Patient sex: M
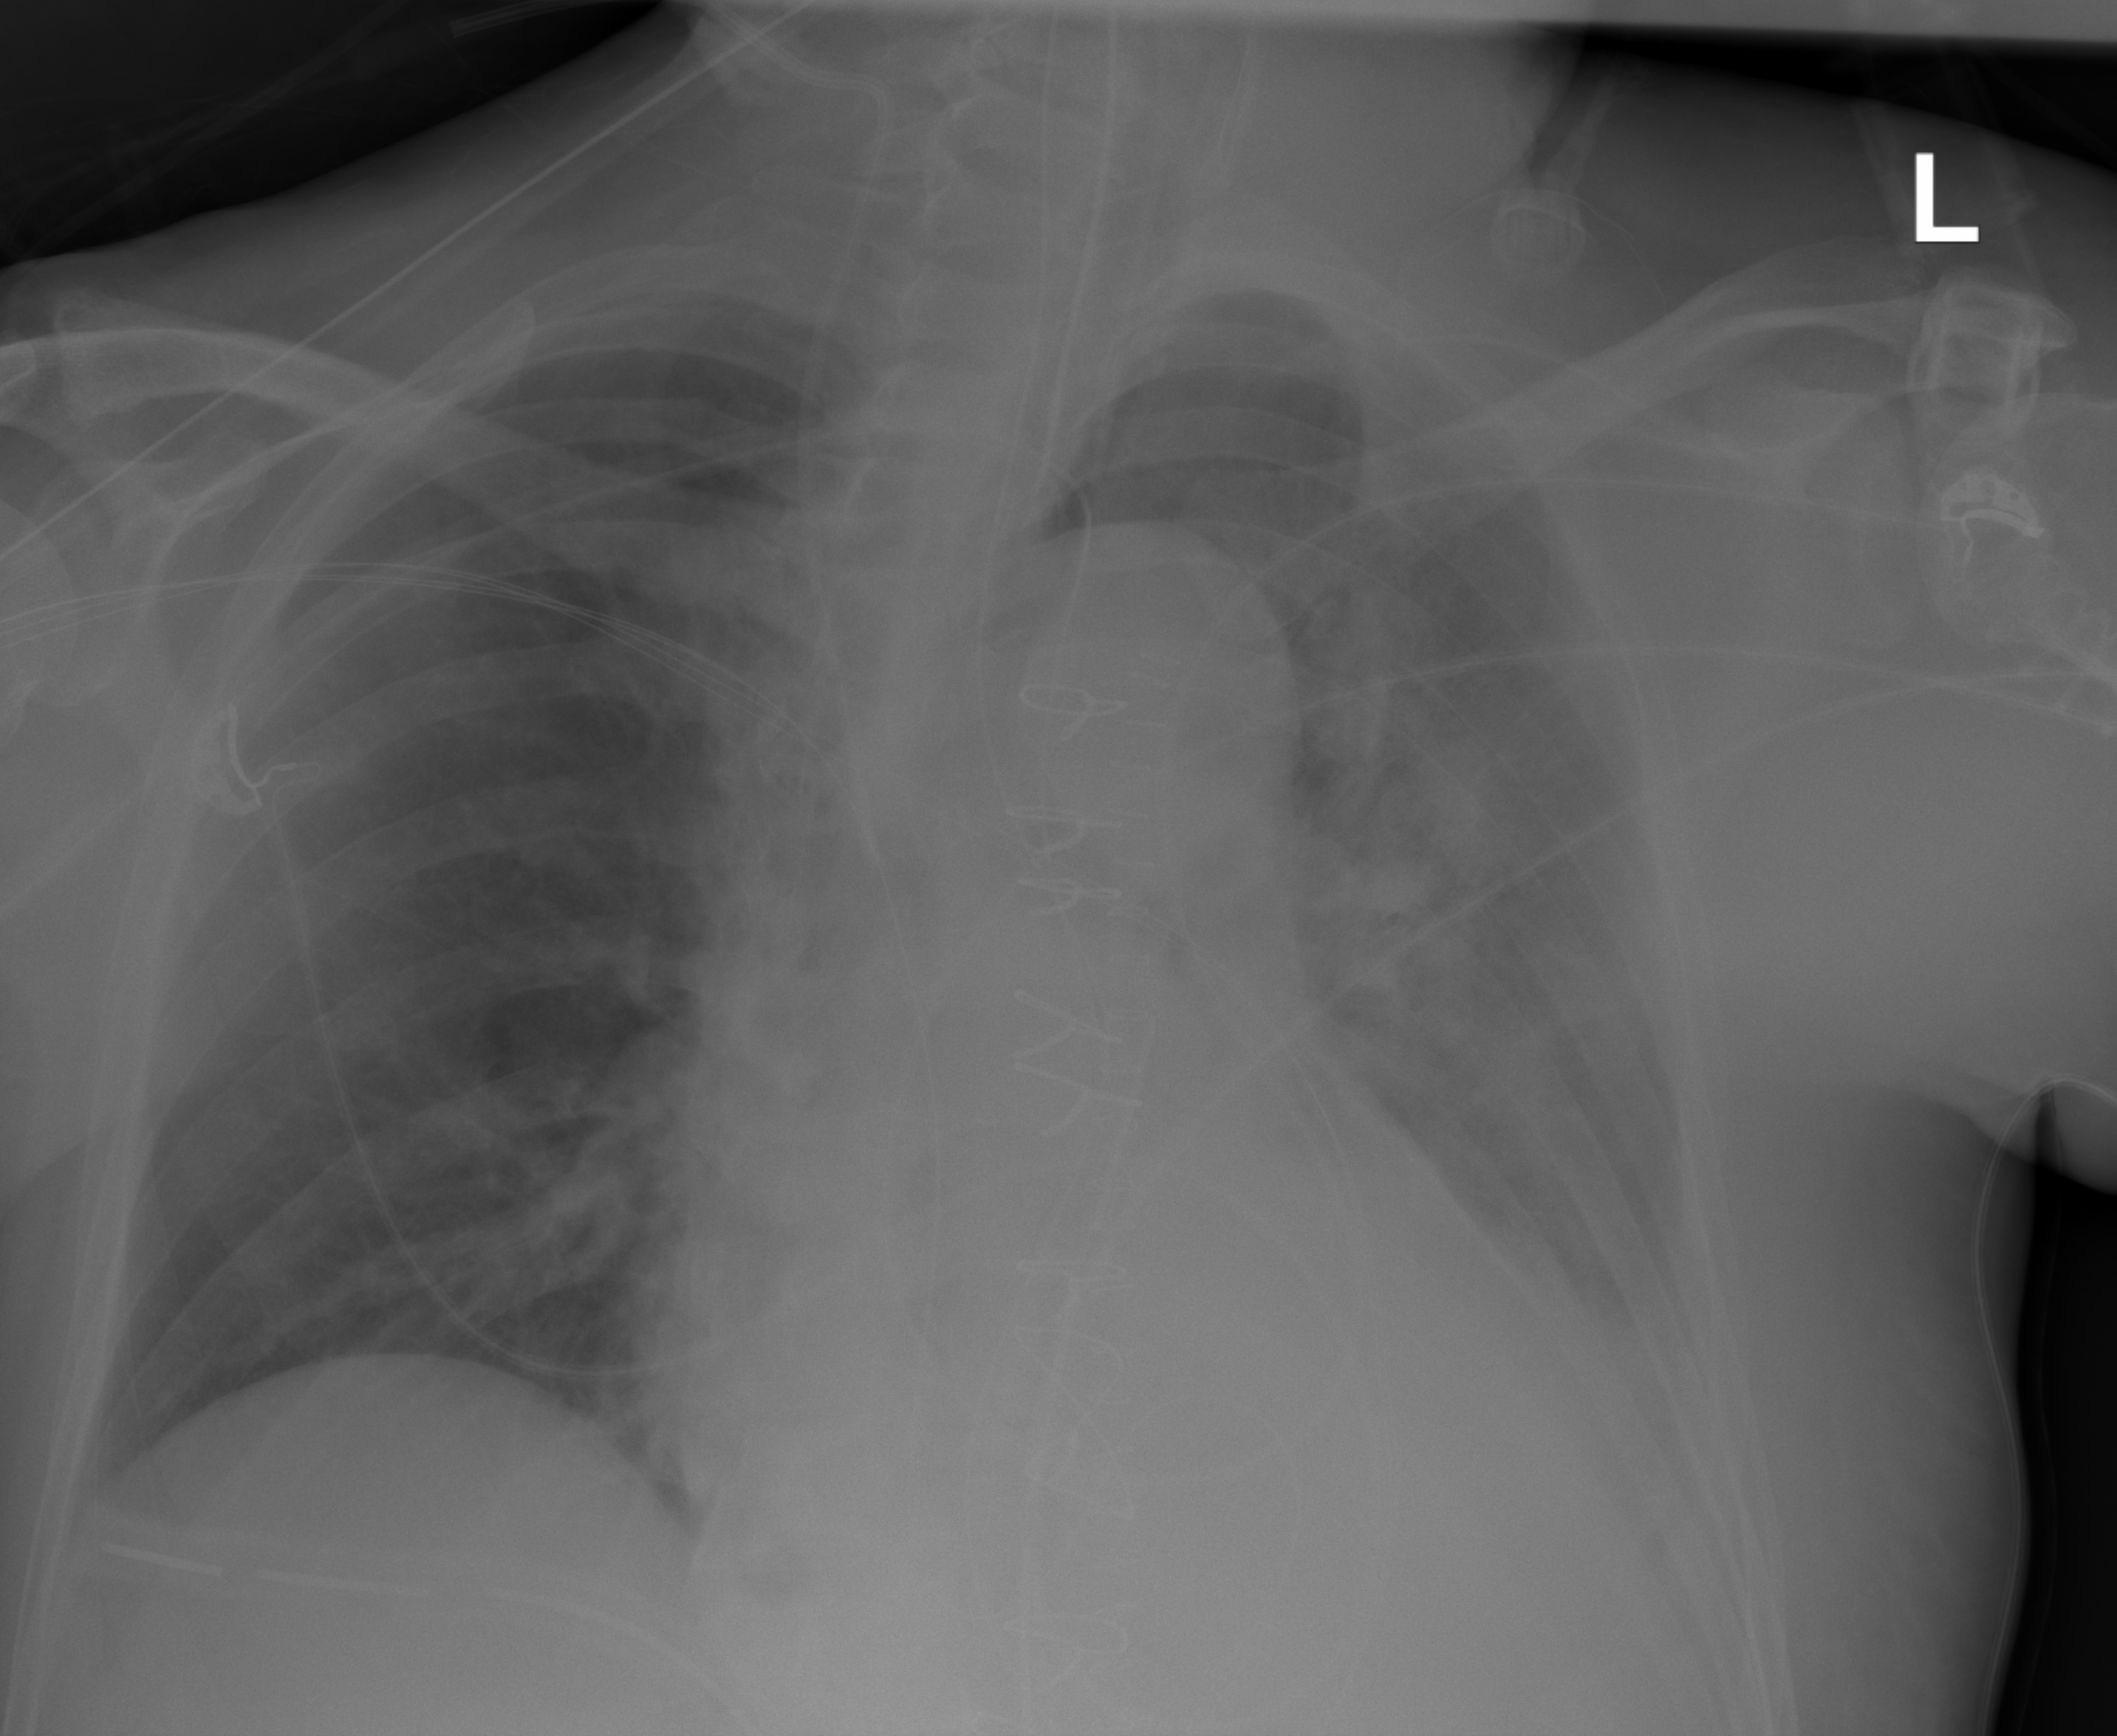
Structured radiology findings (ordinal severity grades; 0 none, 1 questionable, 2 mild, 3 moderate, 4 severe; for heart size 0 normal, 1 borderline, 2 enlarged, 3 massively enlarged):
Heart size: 1
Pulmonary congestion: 0
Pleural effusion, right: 0
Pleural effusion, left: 0
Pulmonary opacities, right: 0
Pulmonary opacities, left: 3
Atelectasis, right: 0
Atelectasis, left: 0